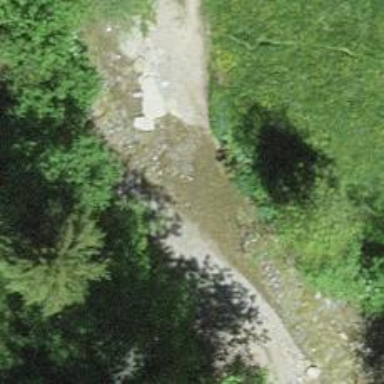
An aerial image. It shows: There is ford in the area.